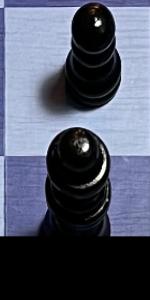
Label: Queen_Black